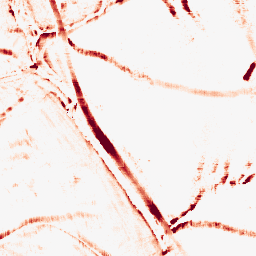
Category: morphological
Decomposition family: morphological_square
Decomposition parameters: operation: opening
size: 10
Upsampling method: quartic
Upsampling parameters: scale: 4
Upsampling scale: 4